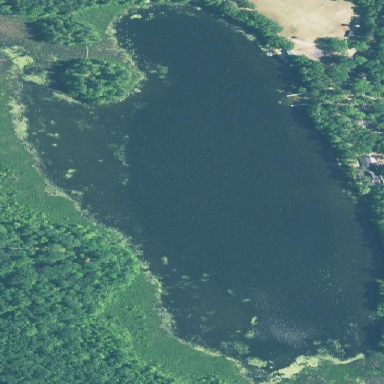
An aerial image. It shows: Beautiful lake surrounded by nature.